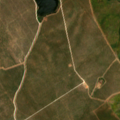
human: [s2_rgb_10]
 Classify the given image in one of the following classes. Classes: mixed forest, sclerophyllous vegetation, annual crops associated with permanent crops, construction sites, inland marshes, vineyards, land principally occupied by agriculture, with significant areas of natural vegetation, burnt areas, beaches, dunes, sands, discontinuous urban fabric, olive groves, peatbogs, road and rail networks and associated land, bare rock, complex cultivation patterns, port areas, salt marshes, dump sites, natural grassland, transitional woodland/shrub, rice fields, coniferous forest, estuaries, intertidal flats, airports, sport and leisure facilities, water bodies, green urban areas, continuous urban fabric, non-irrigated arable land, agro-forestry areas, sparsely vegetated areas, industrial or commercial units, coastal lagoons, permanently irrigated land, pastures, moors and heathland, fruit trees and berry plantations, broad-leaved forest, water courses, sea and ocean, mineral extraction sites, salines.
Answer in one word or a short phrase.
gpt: continuous urban fabric